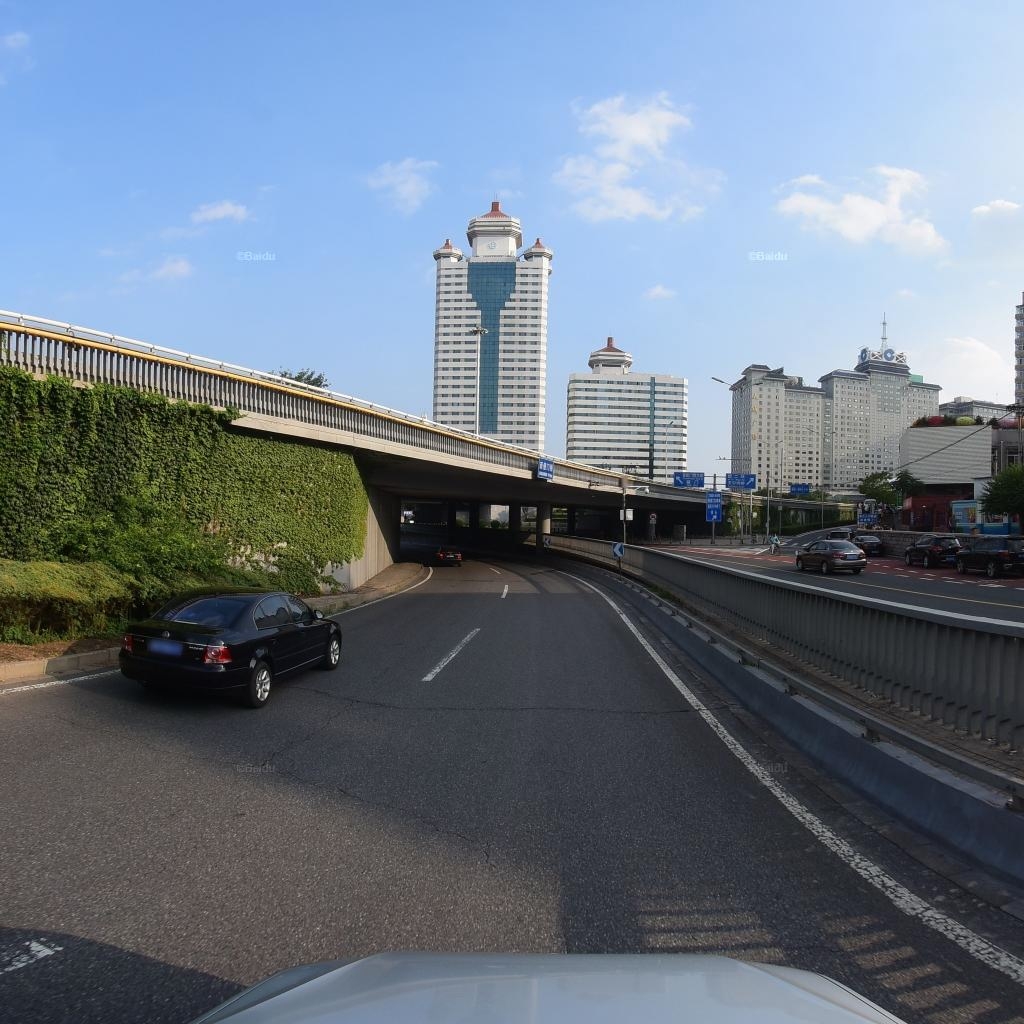
Region: Xicheng
Road damage annotations: longitudinal crack, transverse crack, transverse crack